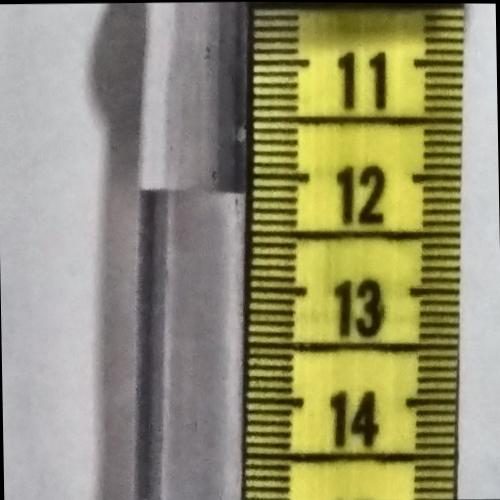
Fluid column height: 12.2 cm